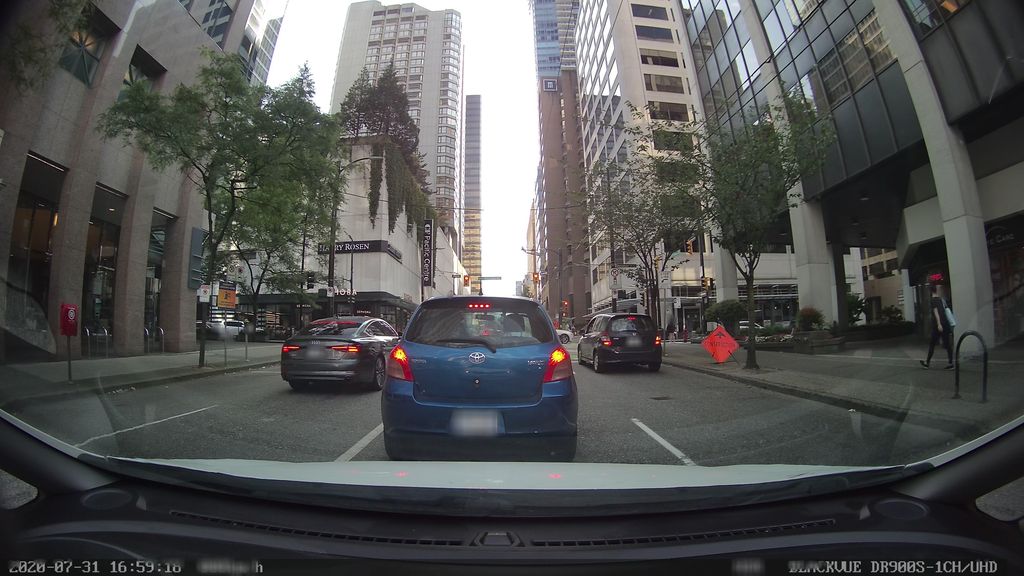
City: vancouver